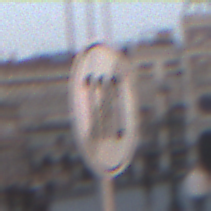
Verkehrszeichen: EndeGeschwindigkeit110
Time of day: SunriseSunset
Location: Outdoor (Urban)
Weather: Clear
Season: NotSpecified
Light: Natural